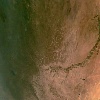
Label: land